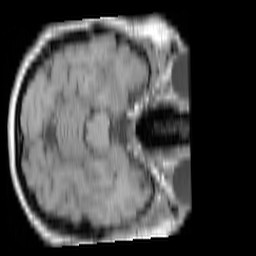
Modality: T1w
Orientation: axial
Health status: ill
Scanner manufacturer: siemens
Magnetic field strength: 3 T
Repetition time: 0.4 s
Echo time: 0.00272 s